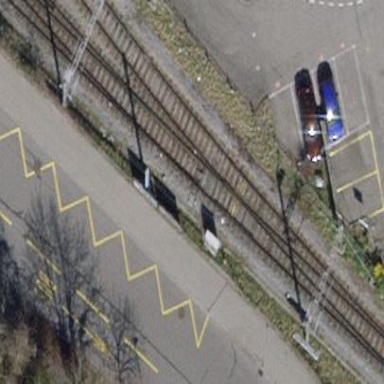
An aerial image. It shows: Platform for public transport on the road.